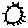
Label: sun